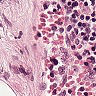
Metastatic tissue present: no